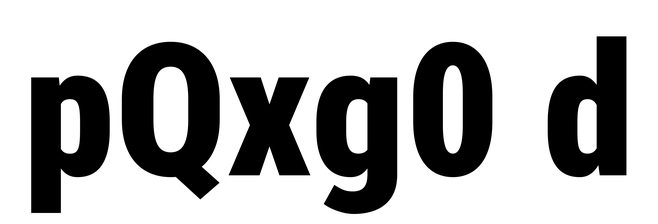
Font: Roboto_Condensed_Black